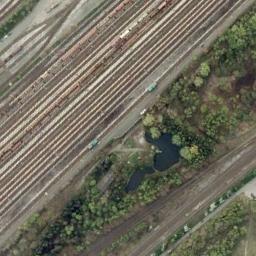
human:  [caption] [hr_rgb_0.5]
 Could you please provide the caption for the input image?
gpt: Lots of trees are beside the railway .

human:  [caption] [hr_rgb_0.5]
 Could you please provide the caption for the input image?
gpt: The railway is next to some trees .

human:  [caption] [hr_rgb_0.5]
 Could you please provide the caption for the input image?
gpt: These railways have some trains on the tracks and some trees are between the railways .

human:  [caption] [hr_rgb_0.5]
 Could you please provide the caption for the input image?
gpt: One side of the railway, there are lush trees  And the other side, there are many buildings .

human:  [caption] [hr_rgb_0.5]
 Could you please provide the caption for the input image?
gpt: There are some buildings beside the railway .